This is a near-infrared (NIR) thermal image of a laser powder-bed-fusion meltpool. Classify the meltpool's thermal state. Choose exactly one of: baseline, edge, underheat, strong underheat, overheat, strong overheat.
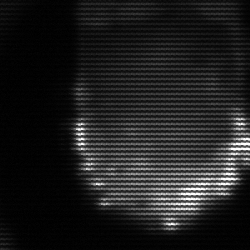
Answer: baseline